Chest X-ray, PA view. Patient: 62 years old, sex F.
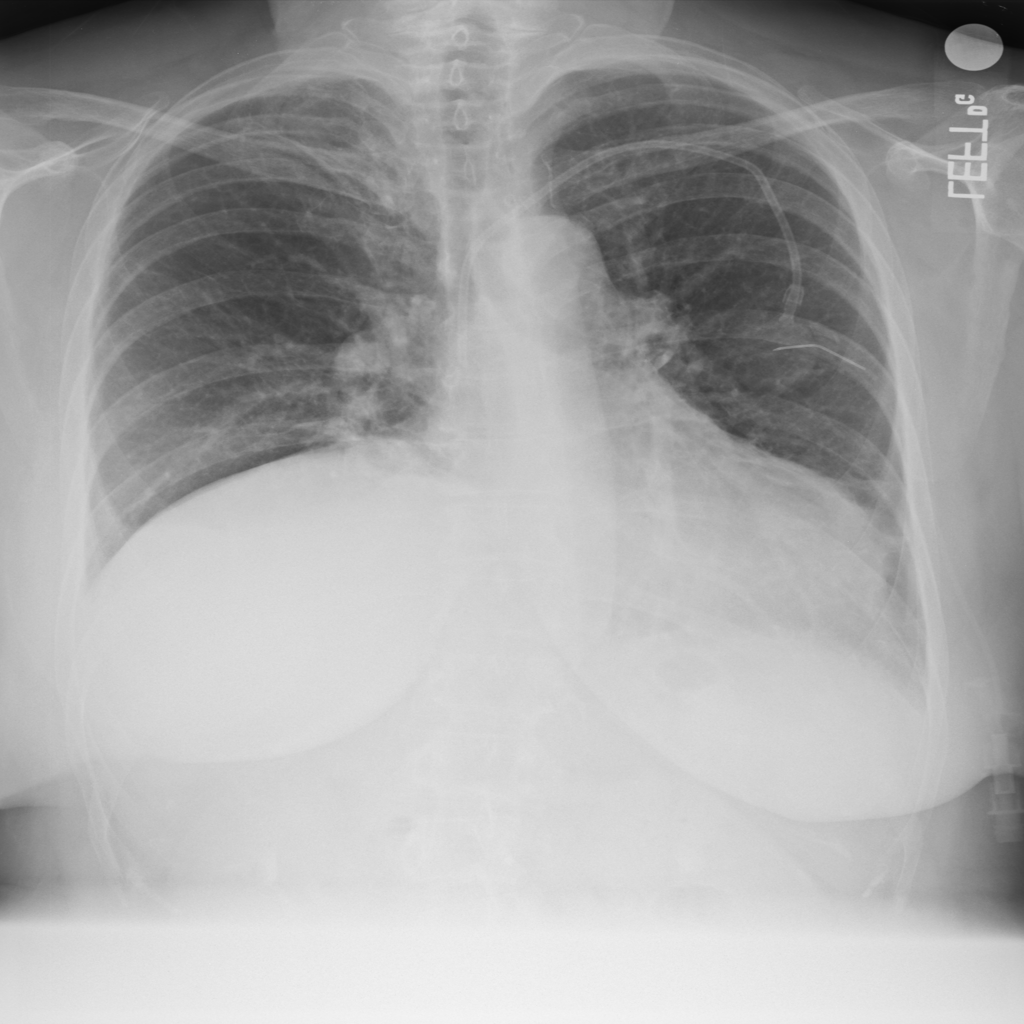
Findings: No Finding